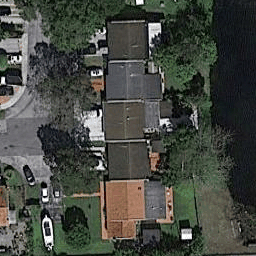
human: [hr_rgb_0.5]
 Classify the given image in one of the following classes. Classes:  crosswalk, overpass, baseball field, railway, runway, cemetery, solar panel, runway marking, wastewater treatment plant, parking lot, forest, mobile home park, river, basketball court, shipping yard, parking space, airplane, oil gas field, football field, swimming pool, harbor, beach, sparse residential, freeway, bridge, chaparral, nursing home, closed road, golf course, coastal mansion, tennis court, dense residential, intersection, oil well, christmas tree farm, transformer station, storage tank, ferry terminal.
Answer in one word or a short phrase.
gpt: sparse residential